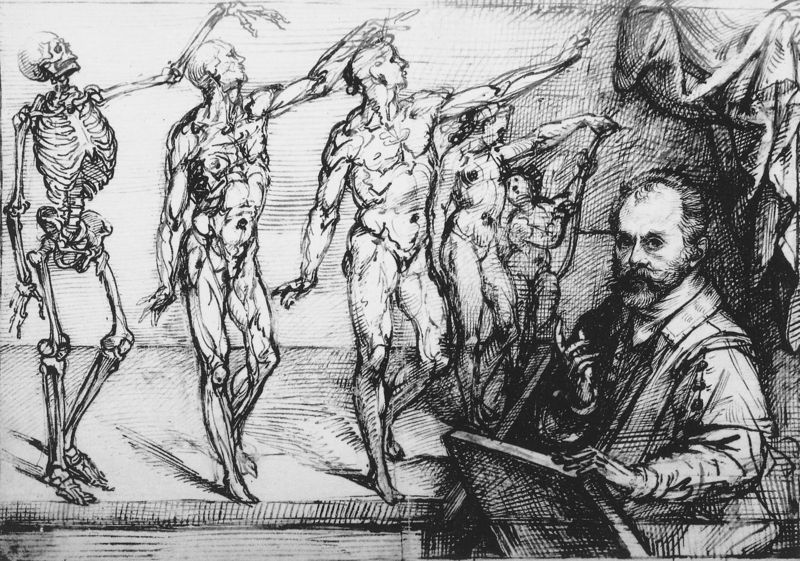
Titel: Anatomieunterricht
Künstler: Bartolomeo Passerotti
Institution: Varsavia, Biblioteca Universitaria
Schlagwörter: körper, menschen, schwarz, weiss, zeichnung, anatomie, arme, tod, maler, radierung, arzt, skelett, studium, schaedel, medizn